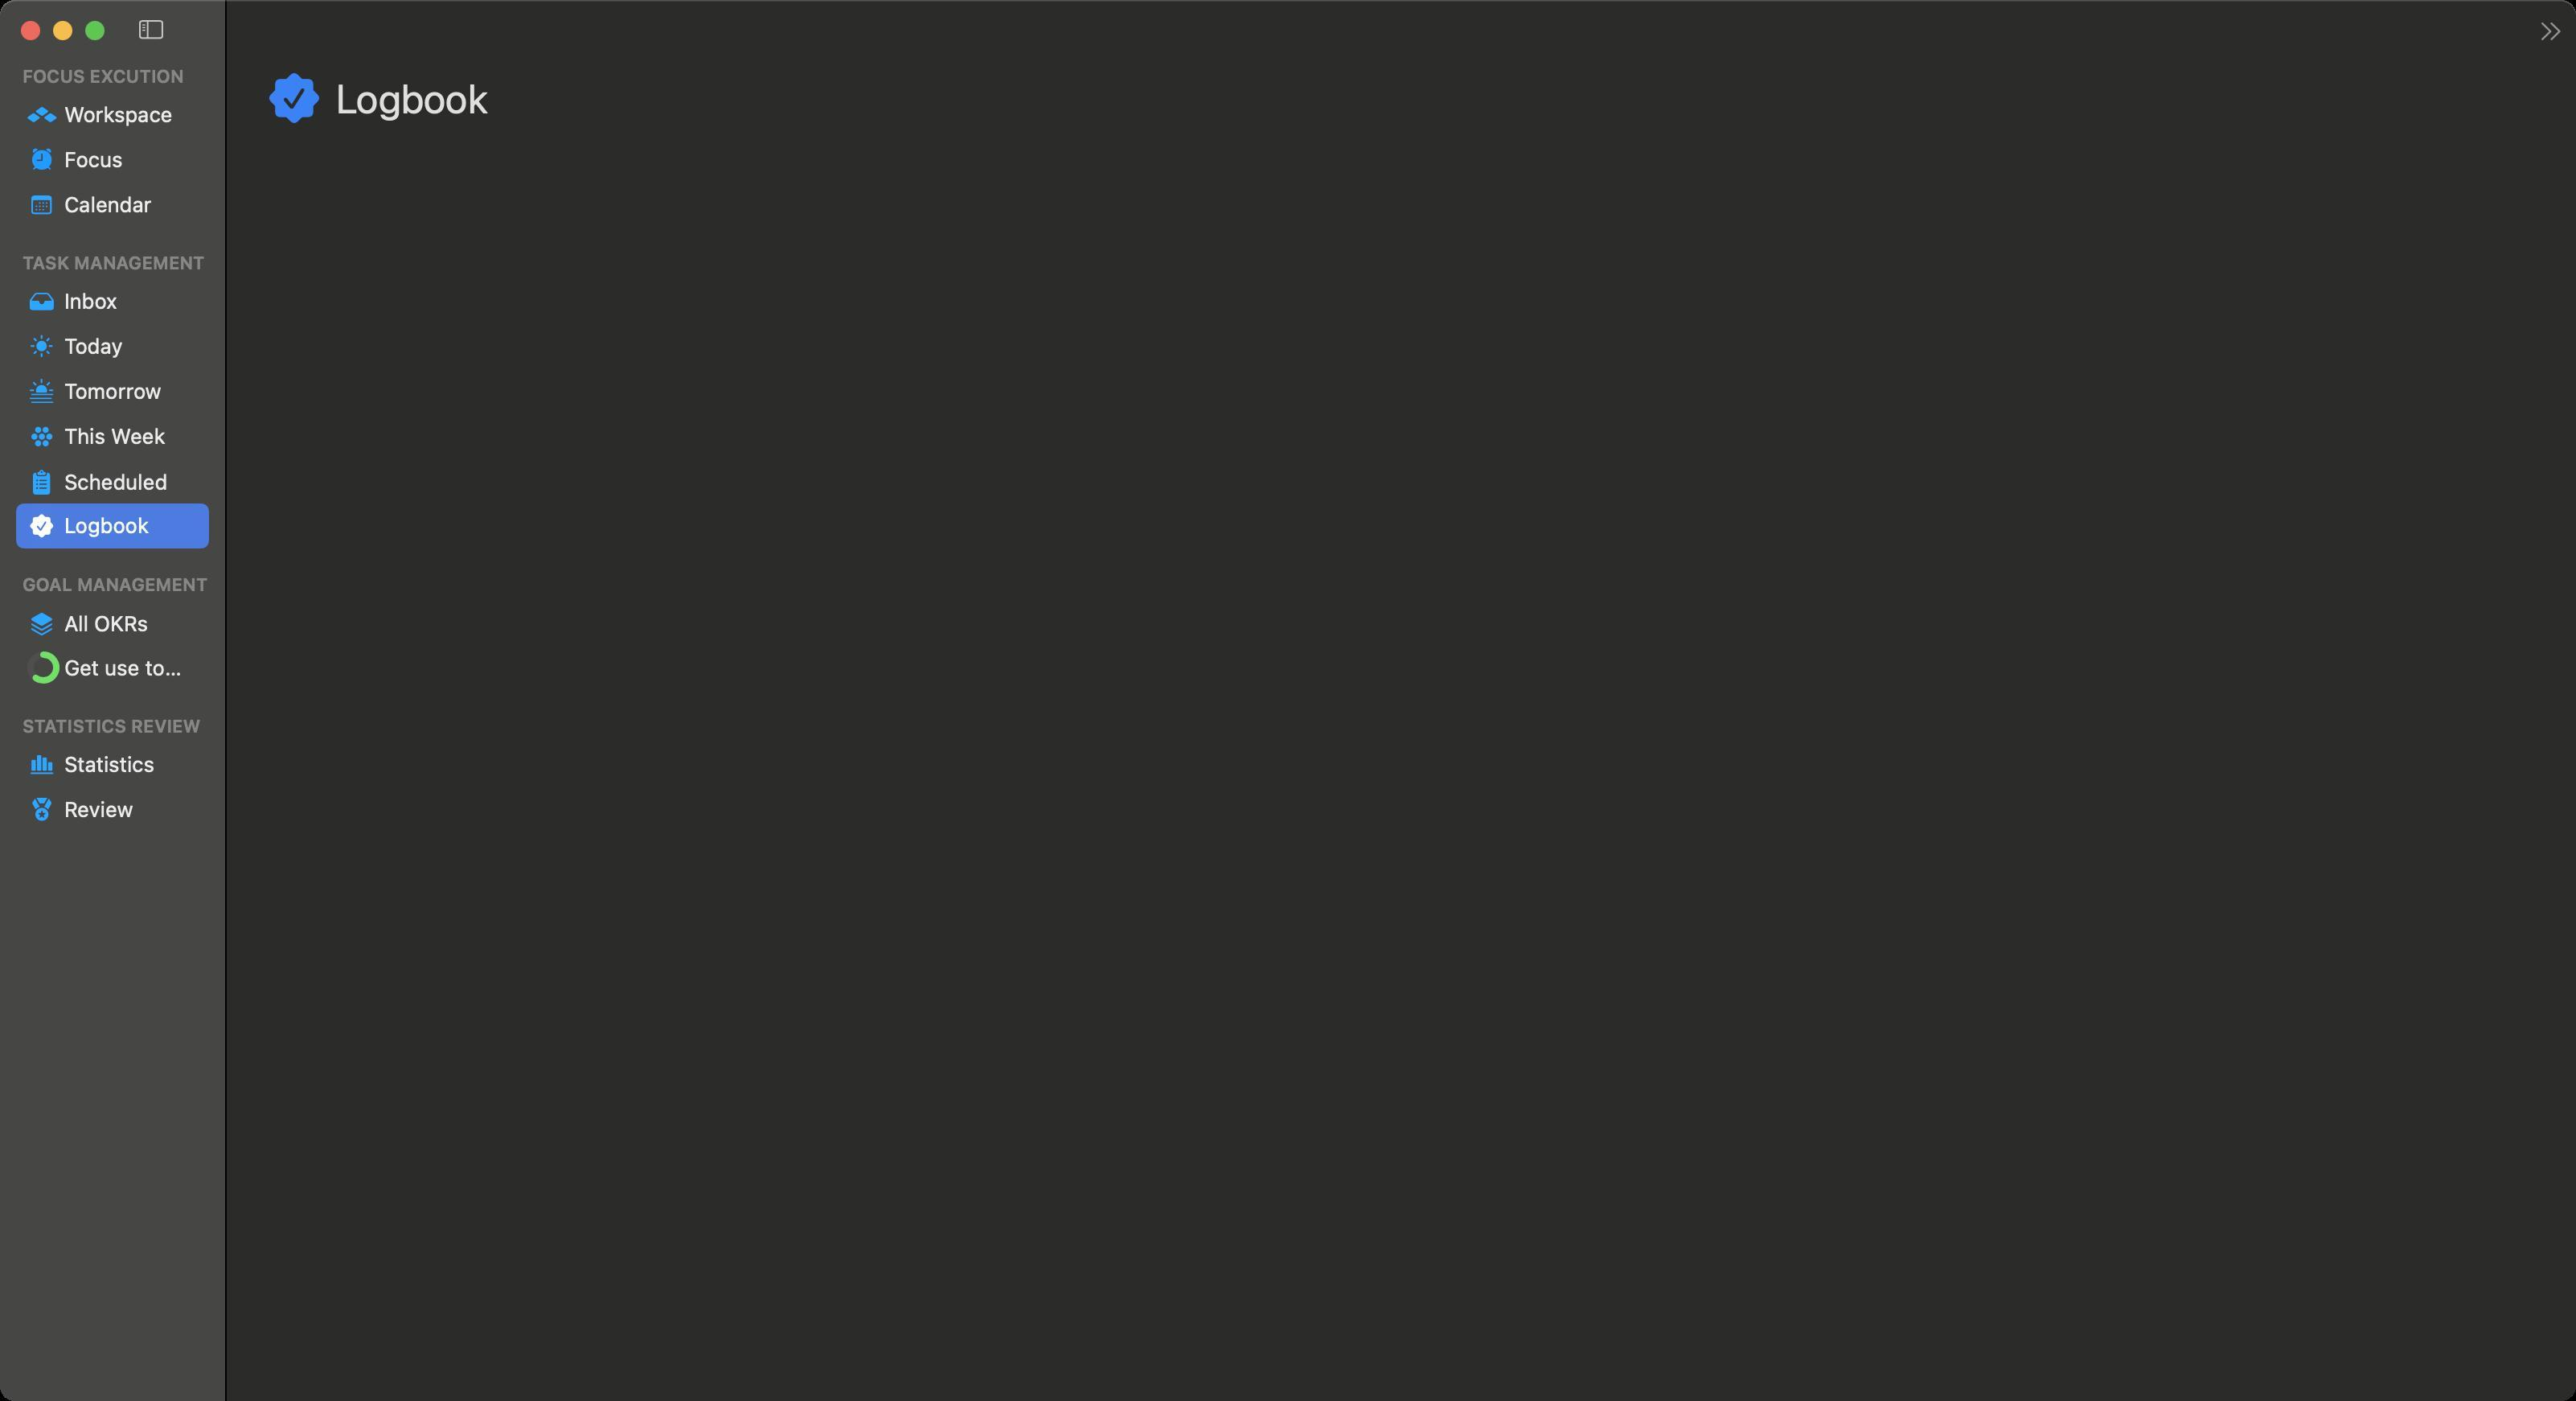
Accessibility tree:
{"name": "OrderOkr", "role": "AXWindow", "description": null, "role_description": "standard window", "value": null, "position": "10.00;122.00", "size": "1602;871", "children": [{"name": null, "role": "AXGroup", "description": null, "role_description": "group", "value": null, "position": "0.00;0.00", "size": "1602;871", "children": [{"name": null, "role": "AXSplitGroup", "description": null, "role_description": "split group", "value": null, "position": "0.00;0.00", "size": "1602;871", "children": [{"name": null, "role": "AXGroup", "description": null, "role_description": "group", "value": null, "position": "0.00;0.00", "size": "140;871", "children": [{"name": null, "role": "AXScrollArea", "description": null, "role_description": "scroll area", "value": null, "position": "0.00;38.00", "size": "140;833", "children": [{"name": null, "role": "AXOutline", "description": "Sidebar", "role_description": "outline", "value": null, "position": "0.00;38.00", "size": "140;833", "children": [{"name": null, "role": "AXRow", "description": null, "role_description": "outline row", "value": null, "position": "0.00;38.00", "size": "140;19", "children": [{"name": null, "role": "AXCell", "description": null, "role_description": "cell", "value": null, "position": "10.00;38.00", "size": "120;19", "children": [{"name": null, "role": "AXGroup", "description": null, "role_description": "group", "value": null, "position": "14.00;38.00", "size": "124;19", "children": [{"name": null, "role": "AXHeading", "description": "FOCUS EXCUTION", "role_description": "heading", "value": null, "position": "14.00;40.50", "size": "100;14", "children": []}]}]}]}, {"name": null, "role": "AXRow", "description": null, "role_description": "outline row", "value": null, "position": "0.00;57.00", "size": "140;28", "children": [{"name": null, "role": "AXCell", "description": null, "role_description": "cell", "value": null, "position": "10.00;57.00", "size": "120;28", "children": [{"name": null, "role": "AXButton", "description": "Workspace", "role_description": "button", "value": null, "position": "17.00;63.00", "size": "90;16", "children": []}]}]}, {"name": null, "role": "AXRow", "description": null, "role_description": "outline row", "value": null, "position": "0.00;85.00", "size": "140;28", "children": [{"name": null, "role": "AXCell", "description": null, "role_description": "cell", "value": null, "position": "10.00;85.00", "size": "120;28", "children": [{"name": null, "role": "AXButton", "description": "Focus", "role_description": "button", "value": null, "position": "20.00;91.04", "size": "56;16", "children": []}]}]}, {"name": null, "role": "AXRow", "description": null, "role_description": "outline row", "value": null, "position": "0.00;113.00", "size": "140;28", "children": [{"name": null, "role": "AXCell", "description": null, "role_description": "cell", "value": null, "position": "10.00;113.00", "size": "120;28", "children": [{"name": null, "role": "AXButton", "description": "Calendar", "role_description": "button", "value": null, "position": "19.50;119.00", "size": "75;16", "children": []}]}]}, {"name": null, "role": "AXRow", "description": null, "role_description": "outline row", "value": null, "position": "0.00;154.00", "size": "140;19", "children": [{"name": null, "role": "AXCell", "description": null, "role_description": "cell", "value": null, "position": "10.00;154.00", "size": "120;19", "children": [{"name": null, "role": "AXGroup", "description": null, "role_description": "group", "value": null, "position": "14.00;154.00", "size": "124;19", "children": [{"name": null, "role": "AXHeading", "description": "TASK MANAGEMENT", "role_description": "heading", "value": null, "position": "14.00;156.50", "size": "114;14", "children": []}]}]}]}, {"name": null, "role": "AXRow", "description": null, "role_description": "outline row", "value": null, "position": "0.00;173.00", "size": "140;28", "children": [{"name": null, "role": "AXCell", "description": null, "role_description": "cell", "value": null, "position": "10.00;173.00", "size": "120;28", "children": [{"name": null, "role": "AXButton", "description": "Inbox", "role_description": "button", "value": null, "position": "18.50;179.00", "size": "54;16", "children": []}]}]}, {"name": null, "role": "AXRow", "description": null, "role_description": "outline row", "value": null, "position": "0.00;201.00", "size": "140;28", "children": [{"name": null, "role": "AXCell", "description": null, "role_description": "cell", "value": null, "position": "10.00;201.00", "size": "120;28", "children": [{"name": null, "role": "AXButton", "description": "Today", "role_description": "button", "value": null, "position": "19.00;206.79", "size": "58;16", "children": []}]}]}, {"name": null, "role": "AXRow", "description": null, "role_description": "outline row", "value": null, "position": "0.00;229.00", "size": "140;28", "children": [{"name": null, "role": "AXCell", "description": null, "role_description": "cell", "value": null, "position": "10.00;229.00", "size": "120;28", "children": [{"name": null, "role": "AXButton", "description": "Tomorrow", "role_description": "button", "value": null, "position": "18.50;234.83", "size": "82;16", "children": []}]}]}, {"name": null, "role": "AXRow", "description": null, "role_description": "outline row", "value": null, "position": "0.00;257.00", "size": "140;28", "children": [{"name": null, "role": "AXCell", "description": null, "role_description": "cell", "value": null, "position": "10.00;257.00", "size": "120;28", "children": [{"name": null, "role": "AXButton", "description": "This Week", "role_description": "button", "value": null, "position": "19.50;263.00", "size": "84;16", "children": []}]}]}, {"name": null, "role": "AXRow", "description": null, "role_description": "outline row", "value": null, "position": "0.00;285.00", "size": "140;28", "children": [{"name": null, "role": "AXCell", "description": null, "role_description": "cell", "value": null, "position": "10.00;285.00", "size": "120;28", "children": [{"name": null, "role": "AXButton", "description": "Scheduled", "role_description": "button", "value": null, "position": "20.50;291.00", "size": "84;16", "children": []}]}]}, {"name": null, "role": "AXRow", "description": null, "role_description": "outline row", "value": null, "position": "0.00;313.00", "size": "140;28", "children": [{"name": null, "role": "AXCell", "description": null, "role_description": "cell", "value": null, "position": "10.00;313.00", "size": "120;28", "children": [{"name": null, "role": "AXButton", "description": "Logbook", "role_description": "button", "value": null, "position": "18.50;318.58", "size": "74;16", "children": []}]}]}, {"name": null, "role": "AXRow", "description": null, "role_description": "outline row", "value": null, "position": "0.00;354.00", "size": "140;19", "children": [{"name": null, "role": "AXCell", "description": null, "role_description": "cell", "value": null, "position": "10.00;354.00", "size": "120;19", "children": [{"name": null, "role": "AXGroup", "description": null, "role_description": "group", "value": null, "position": "14.00;354.00", "size": "124;19", "children": [{"name": null, "role": "AXHeading", "description": "GOAL MANAGEMENT", "role_description": "heading", "value": null, "position": "14.00;356.50", "size": "116;14", "children": []}]}]}]}, {"name": null, "role": "AXRow", "description": null, "role_description": "outline row", "value": null, "position": "0.00;373.00", "size": "140;28", "children": [{"name": null, "role": "AXCell", "description": null, "role_description": "cell", "value": null, "position": "10.00;373.00", "size": "120;28", "children": [{"name": null, "role": "AXButton", "description": "All OKRs", "role_description": "button", "value": null, "position": "18.00;379.33", "size": "74;16", "children": []}]}]}, {"name": null, "role": "AXRow", "description": null, "role_description": "outline row", "value": null, "position": "0.00;401.00", "size": "140;28", "children": [{"name": null, "role": "AXCell", "description": null, "role_description": "cell", "value": null, "position": "10.00;401.00", "size": "120;28", "children": [{"name": null, "role": "AXButton", "description": "Get use to 【OrderOkr】 Workflow", "role_description": "button", "value": null, "position": "17.00;405.00", "size": "96;20", "children": []}]}]}, {"name": null, "role": "AXRow", "description": null, "role_description": "outline row", "value": null, "position": "0.00;442.00", "size": "140;19", "children": [{"name": null, "role": "AXCell", "description": null, "role_description": "cell", "value": null, "position": "10.00;442.00", "size": "120;19", "children": [{"name": null, "role": "AXGroup", "description": null, "role_description": "group", "value": null, "position": "14.00;442.00", "size": "124;19", "children": [{"name": null, "role": "AXHeading", "description": "STATISTICS REVIEW", "role_description": "heading", "value": null, "position": "14.00;444.50", "size": "111;14", "children": []}]}]}]}, {"name": null, "role": "AXRow", "description": null, "role_description": "outline row", "value": null, "position": "0.00;461.00", "size": "140;28", "children": [{"name": null, "role": "AXCell", "description": null, "role_description": "cell", "value": null, "position": "10.00;461.00", "size": "120;28", "children": [{"name": null, "role": "AXButton", "description": "Statistics", "role_description": "button", "value": null, "position": "19.00;467.00", "size": "78;16", "children": []}]}]}, {"name": null, "role": "AXRow", "description": null, "role_description": "outline row", "value": null, "position": "0.00;489.00", "size": "140;28", "children": [{"name": null, "role": "AXCell", "description": null, "role_description": "cell", "value": null, "position": "10.00;489.00", "size": "120;28", "children": [{"name": null, "role": "AXButton", "description": "Review", "role_description": "button", "value": null, "position": "20.00;494.83", "size": "63;16", "children": []}]}]}, {"name": null, "role": "AXColumn", "description": null, "role_description": "column", "value": null, "position": "10.00;38.00", "size": "120;833", "children": []}]}]}]}, {"name": null, "role": "AXSplitter", "description": null, "role_description": "splitter", "value": 140.0, "position": "140.00;38.00", "size": "1;833", "children": []}, {"name": null, "role": "AXGroup", "description": null, "role_description": "group", "value": null, "position": "141.00;0.00", "size": "1461;871", "children": [{"name": null, "role": "AXScrollArea", "description": null, "role_description": "scroll area", "value": null, "position": "141.00;39.00", "size": "1461;832", "children": [{"name": null, "role": "AXTable", "description": null, "role_description": "list", "value": null, "position": "141.00;38.00", "size": "1461;833", "children": [{"name": null, "role": "AXRow", "description": null, "role_description": "table row", "value": null, "position": "141.00;39.00", "size": "1461;60", "children": [{"name": null, "role": "AXCell", "description": null, "role_description": "cell", "value": null, "position": "149.00;39.00", "size": "1444;60", "children": [{"name": null, "role": "AXImage", "description": "Verified", "role_description": "image", "value": null, "position": "167.00;45.00", "size": "32;32", "children": []}, {"name": null, "role": "AXStaticText", "description": null, "role_description": "text", "value": "Logbook", "position": "209.00;46.50", "size": "95;29", "children": []}]}]}, {"name": null, "role": "AXColumn", "description": null, "role_description": "column", "value": null, "position": "141.00;39.00", "size": "1461;832", "children": []}]}]}]}]}]}, {"name": null, "role": "AXGroup", "description": null, "role_description": "group", "value": null, "position": "0.00;0.00", "size": "1602;38", "children": []}, {"name": null, "role": "AXToolbar", "description": null, "role_description": "toolbar", "value": null, "position": "0.00;0.00", "size": "1602;38", "children": [{"name": null, "role": "AXButton", "description": "Hide Sidebar", "role_description": "button", "value": null, "position": "76.00;0.00", "size": "36;38", "children": [{"name": null, "role": "AXButton", "description": "Hide Sidebar", "role_description": "button", "value": null, "position": "85.00;8.00", "size": "18;16", "children": []}]}, {"name": null, "role": "AXPopUpButton", "description": "more toolbar items", "role_description": "pop up button", "value": null, "position": "1571.00;12.00", "size": "26;14", "children": []}]}, {"name": null, "role": "AXButton", "description": null, "role_description": "close button", "value": null, "position": "12.00;11.00", "size": "14;16", "children": []}, {"name": null, "role": "AXButton", "description": null, "role_description": "full screen button", "value": null, "position": "52.00;11.00", "size": "14;16", "children": [{"name": null, "role": "AXGroup", "description": null, "role_description": "group", "value": null, "position": "52.00;11.00", "size": "14;16", "children": [{"name": null, "role": "AXGroup", "description": null, "role_description": "group", "value": null, "position": "52.00;11.00", "size": "14;16", "children": []}]}]}, {"name": null, "role": "AXButton", "description": null, "role_description": "minimize button", "value": null, "position": "32.00;11.00", "size": "14;16", "children": []}]}